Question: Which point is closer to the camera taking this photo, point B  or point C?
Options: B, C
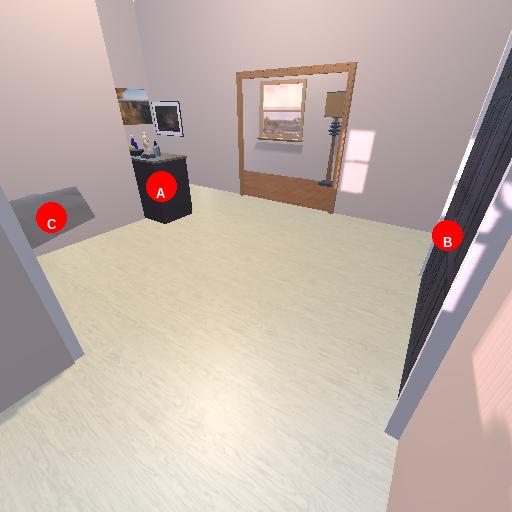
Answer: B